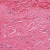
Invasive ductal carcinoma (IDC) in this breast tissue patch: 0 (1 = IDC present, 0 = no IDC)